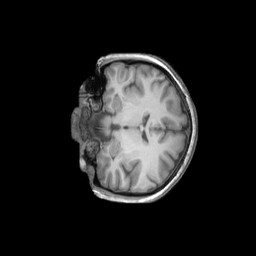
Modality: T1w
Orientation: coronal
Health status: ill
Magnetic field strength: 3 T